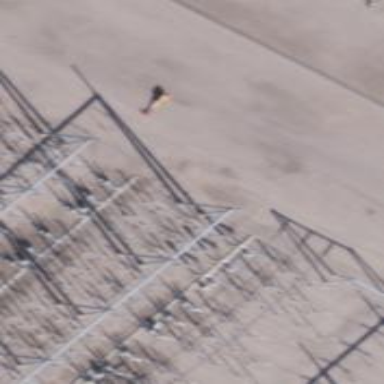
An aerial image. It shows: Switch for power supply.